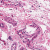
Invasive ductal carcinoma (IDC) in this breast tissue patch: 0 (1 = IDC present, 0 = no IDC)